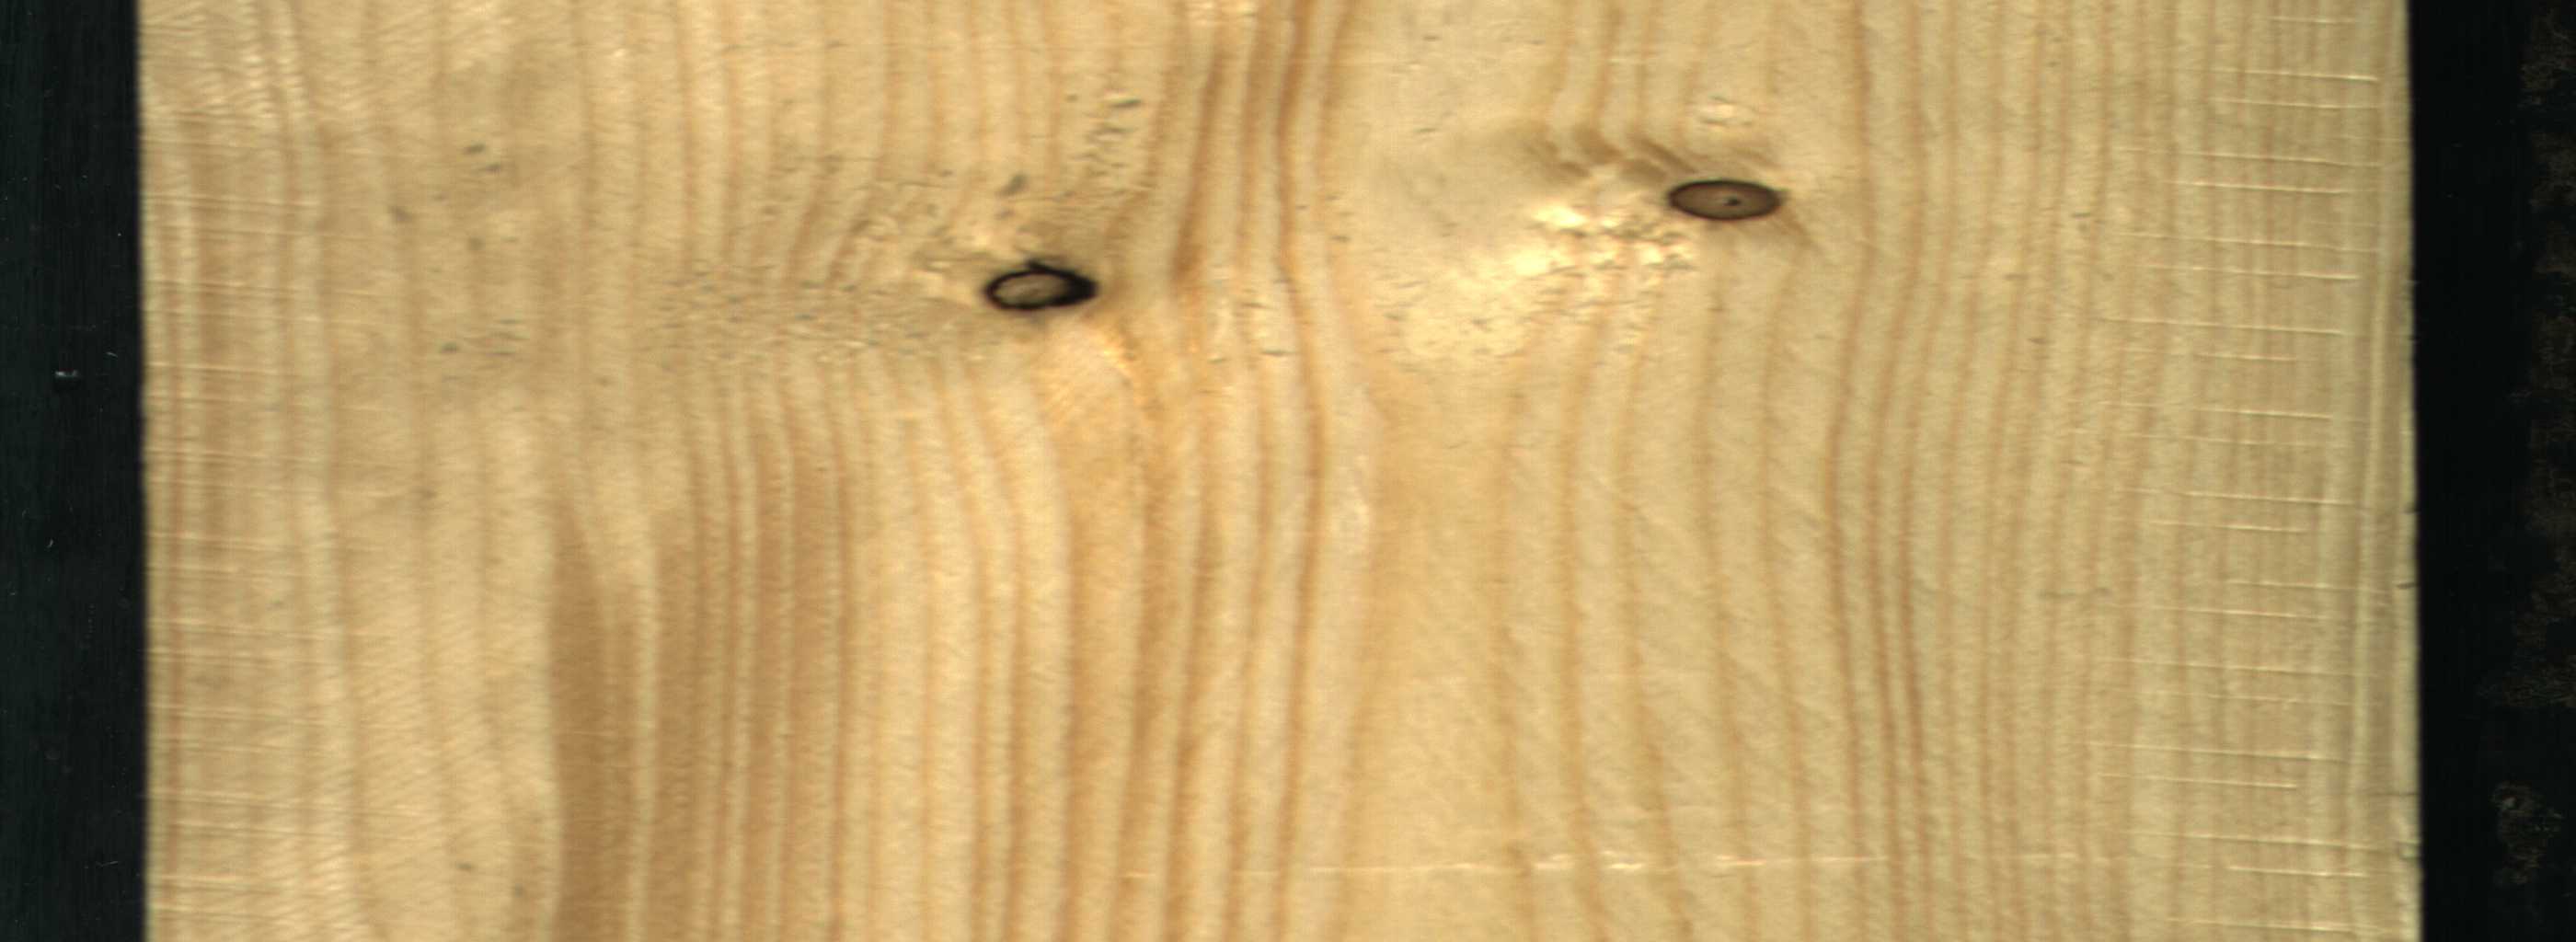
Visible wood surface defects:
Dead_Knot
Dead_Knot